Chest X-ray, PA view. Patient: 43 years old, sex M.
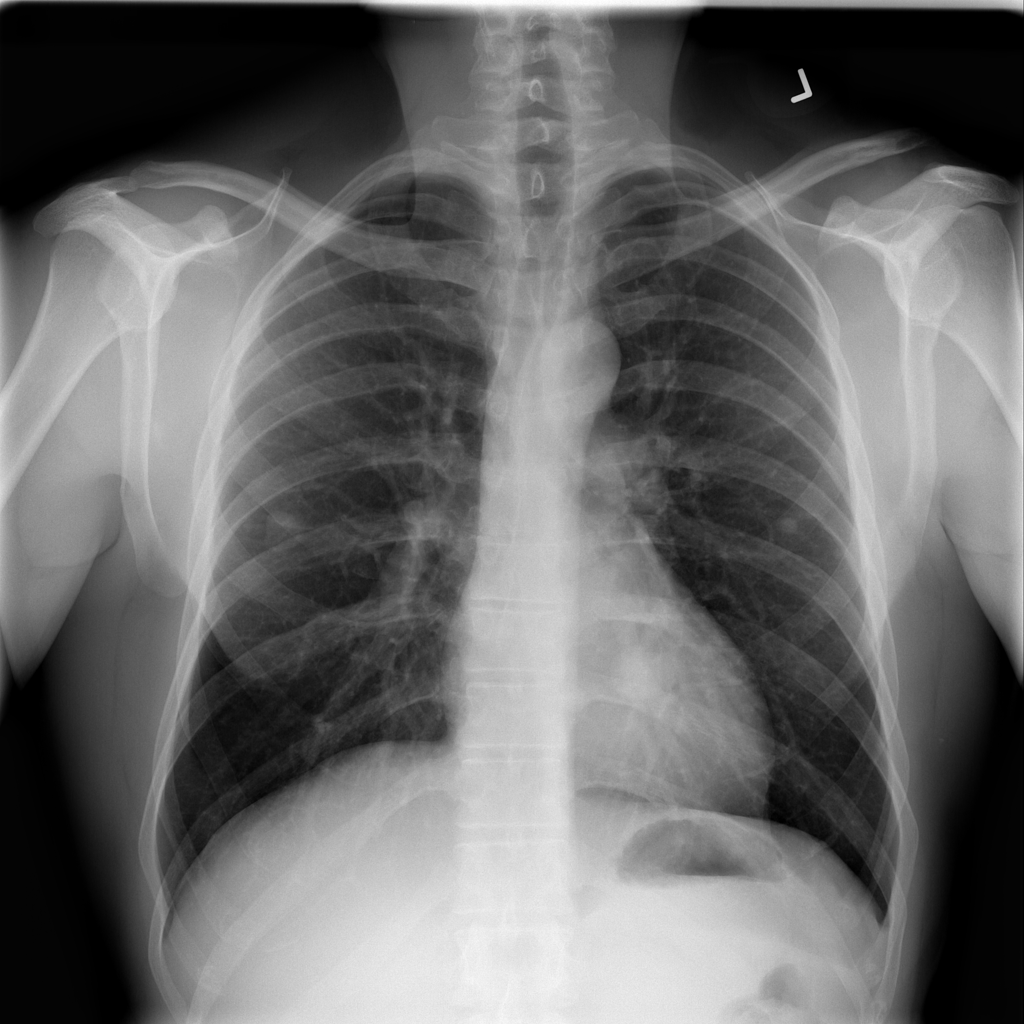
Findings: Nodule